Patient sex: F
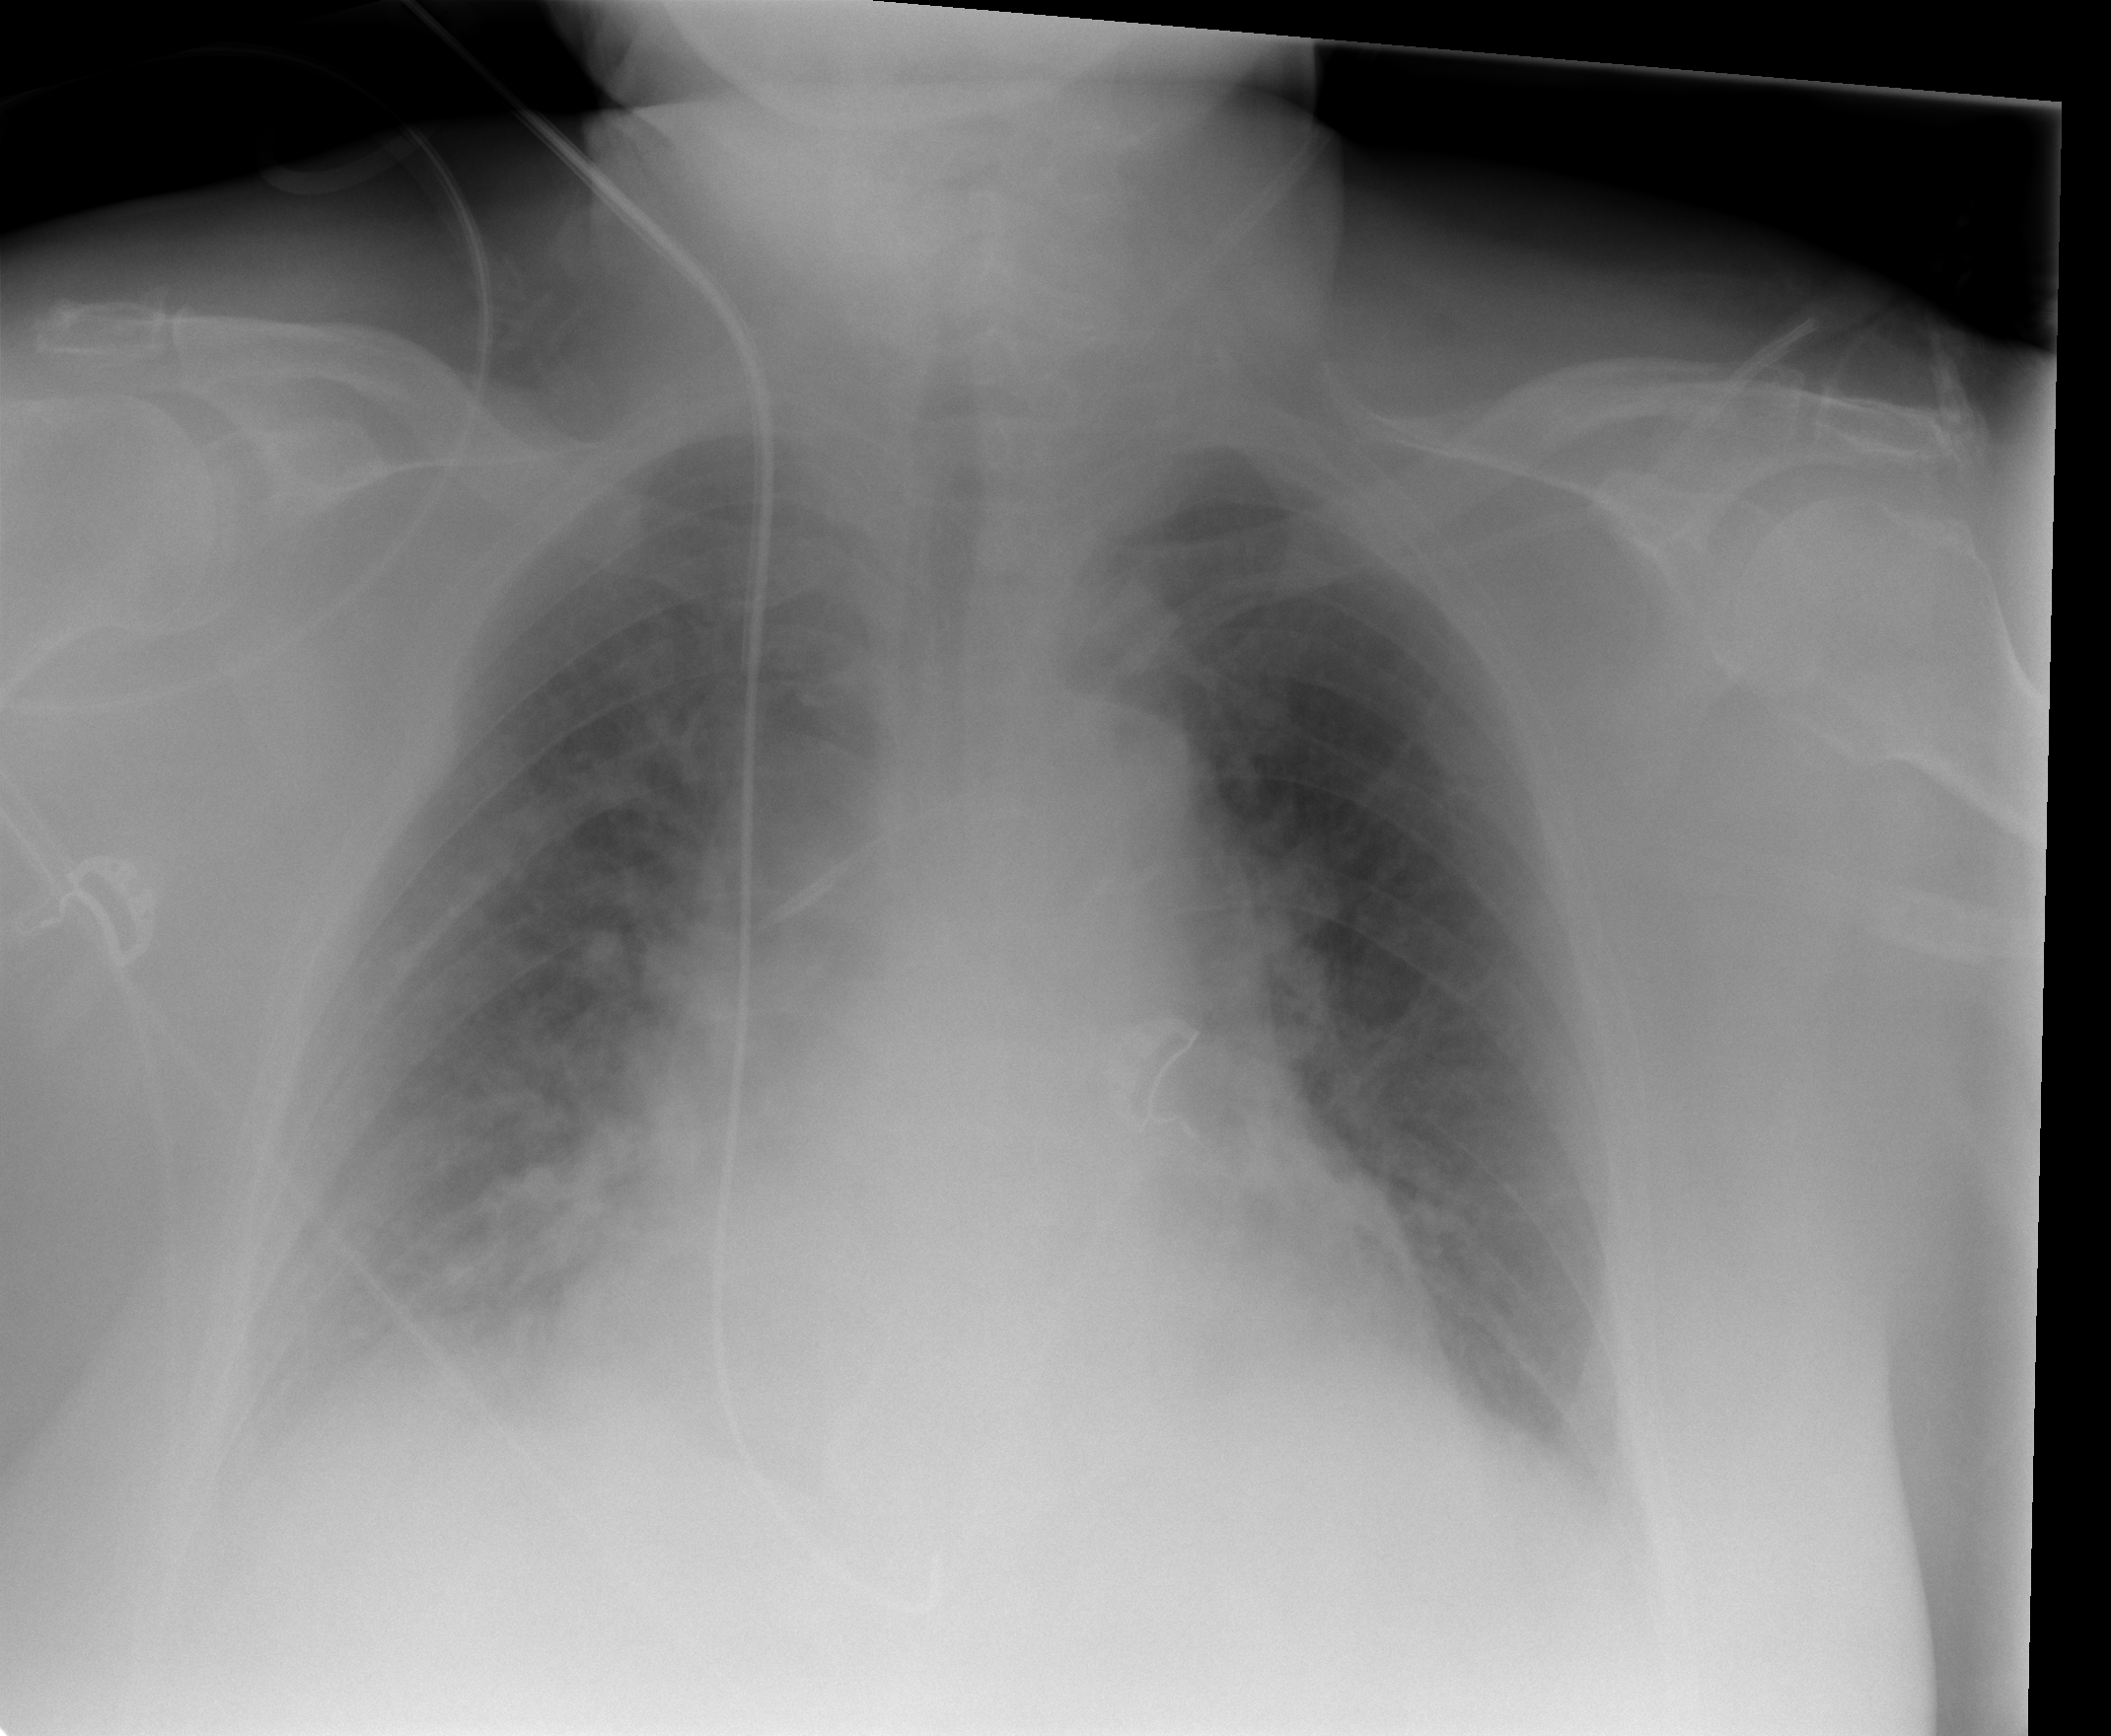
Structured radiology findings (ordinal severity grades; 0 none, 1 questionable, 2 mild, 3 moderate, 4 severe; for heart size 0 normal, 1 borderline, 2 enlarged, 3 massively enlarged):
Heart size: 3
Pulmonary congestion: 3
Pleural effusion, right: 2
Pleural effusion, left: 2
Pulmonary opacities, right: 2
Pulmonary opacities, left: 2
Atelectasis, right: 2
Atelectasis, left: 2